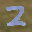
Label: 2